Interaction volume radius: 5 \u00c5
Interaction volume height: 30 \u00c5
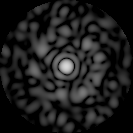
Disorder parameter: 0.8667